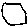
Label: hexagon